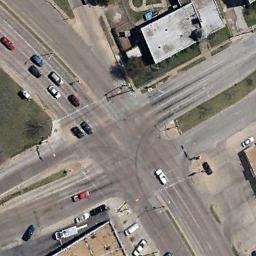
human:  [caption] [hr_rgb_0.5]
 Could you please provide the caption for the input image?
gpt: There are many moving and waiting vehicles on the road at the intersection, Many buildings and some trees around the intersection .

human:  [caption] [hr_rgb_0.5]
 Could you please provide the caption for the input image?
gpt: There are several cars at the intersection .

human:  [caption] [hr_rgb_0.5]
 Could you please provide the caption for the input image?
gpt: There are some cars at the intersection .

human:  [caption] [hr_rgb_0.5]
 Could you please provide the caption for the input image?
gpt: An intersection with normal traffic is between some buildings .

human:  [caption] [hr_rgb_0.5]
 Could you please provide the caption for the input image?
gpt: There are some green lawns and a white building beside the intersection .